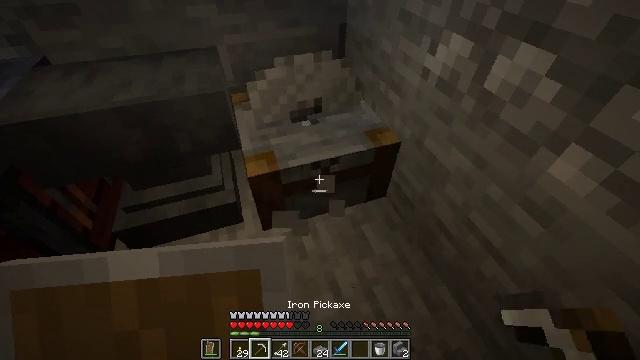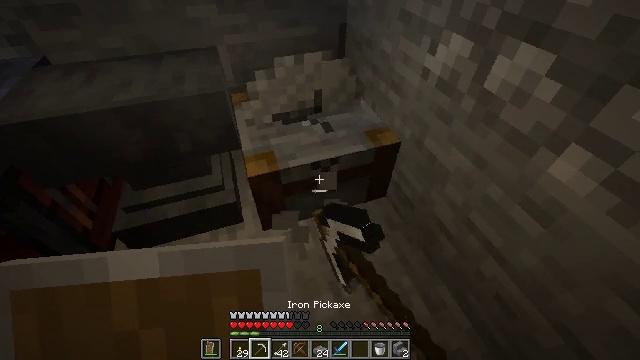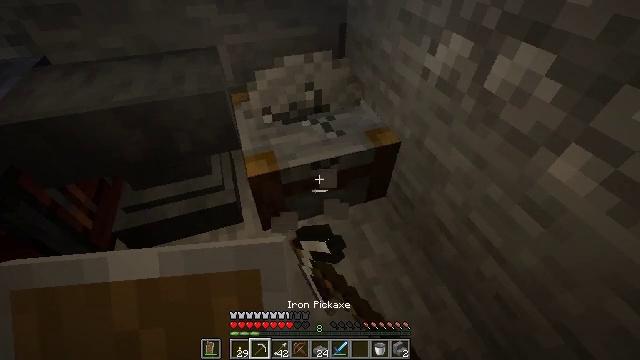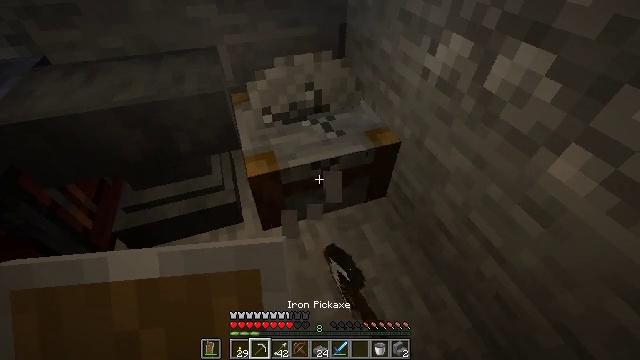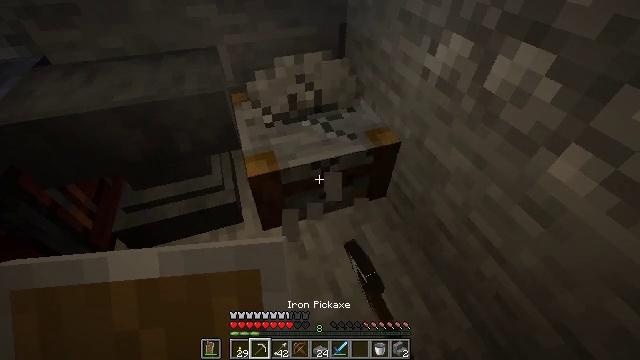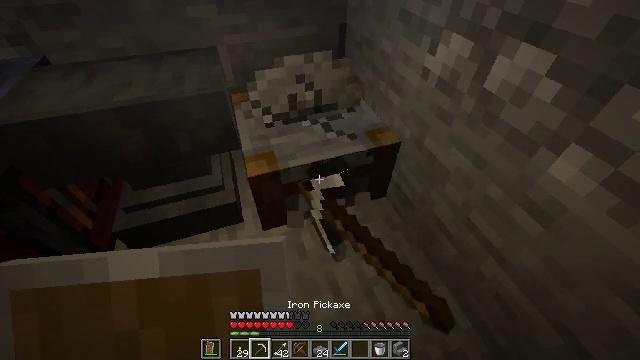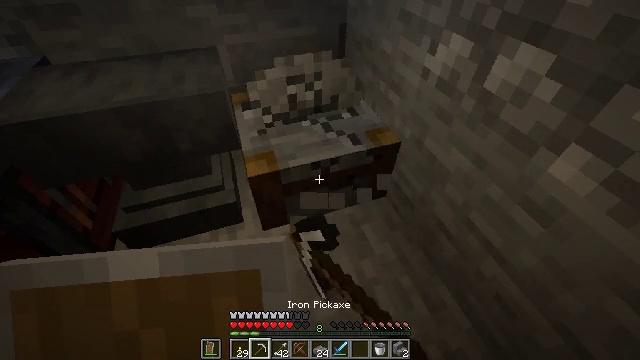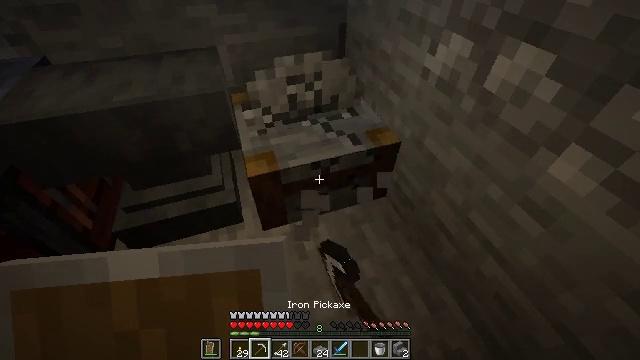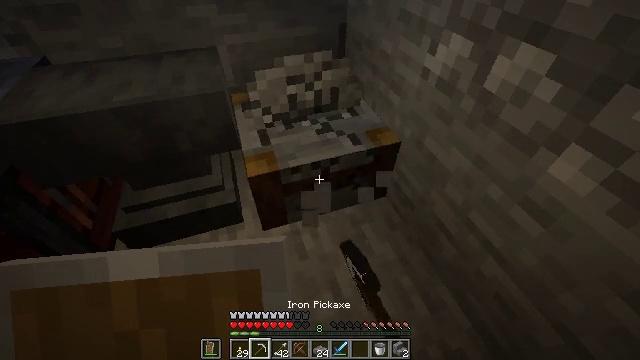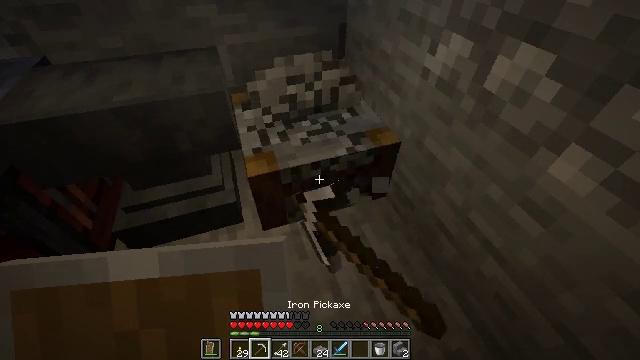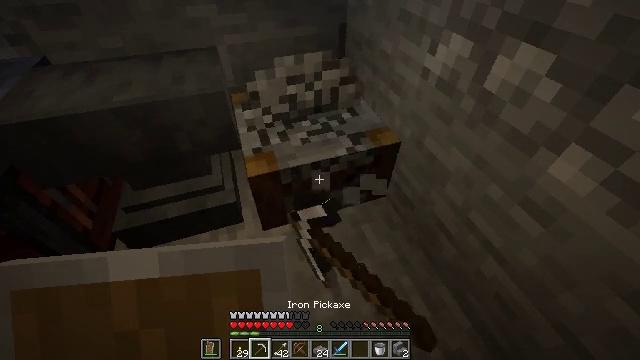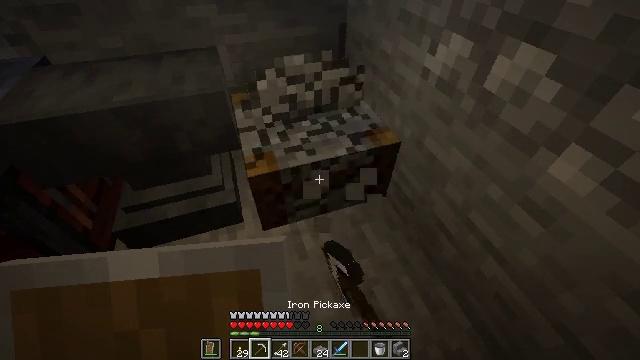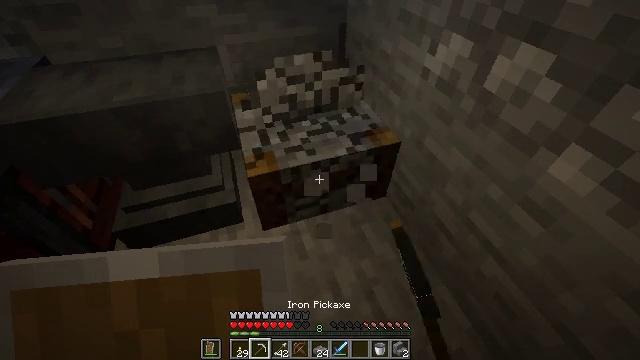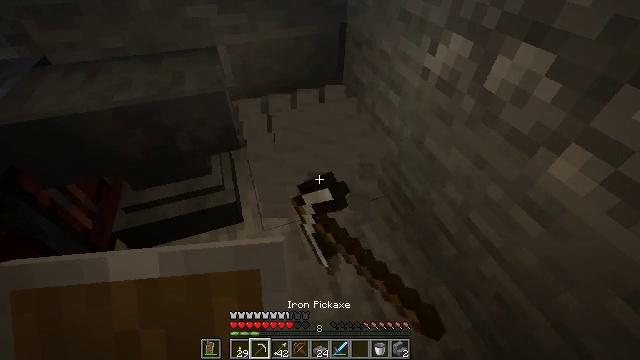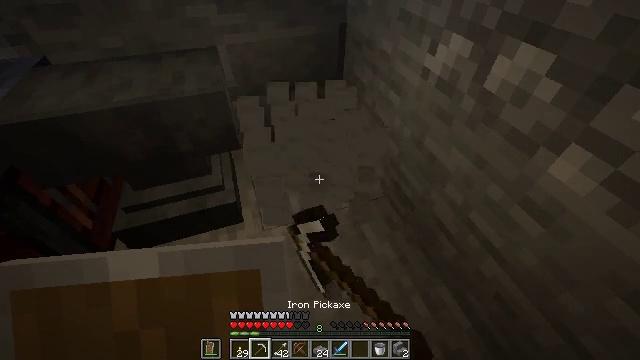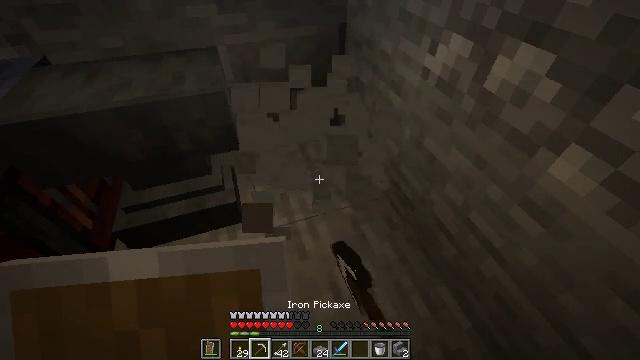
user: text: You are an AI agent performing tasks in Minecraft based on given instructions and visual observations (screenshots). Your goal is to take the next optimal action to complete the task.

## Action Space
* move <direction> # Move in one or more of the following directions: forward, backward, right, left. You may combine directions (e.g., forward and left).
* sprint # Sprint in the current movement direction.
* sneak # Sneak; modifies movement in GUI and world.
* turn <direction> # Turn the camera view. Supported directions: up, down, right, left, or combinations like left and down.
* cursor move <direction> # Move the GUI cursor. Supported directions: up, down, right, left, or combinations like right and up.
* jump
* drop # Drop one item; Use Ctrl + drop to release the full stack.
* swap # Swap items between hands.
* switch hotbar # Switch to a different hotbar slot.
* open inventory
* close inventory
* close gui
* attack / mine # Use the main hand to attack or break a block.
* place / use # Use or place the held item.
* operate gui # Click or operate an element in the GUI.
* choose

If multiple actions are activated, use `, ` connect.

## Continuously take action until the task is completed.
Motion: motion action
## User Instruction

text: Attack the stonecutter to pick it up.
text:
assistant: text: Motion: attack / mine
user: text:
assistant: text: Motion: attack / mine
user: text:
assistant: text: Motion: attack / mine
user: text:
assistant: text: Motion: attack / mine
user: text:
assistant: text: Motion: attack / mine
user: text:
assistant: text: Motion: attack / mine
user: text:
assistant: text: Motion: attack / mine
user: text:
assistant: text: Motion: attack / mine
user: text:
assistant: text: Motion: attack / mine
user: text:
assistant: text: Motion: attack / mine
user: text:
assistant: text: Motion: attack / mine
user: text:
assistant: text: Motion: attack / mine
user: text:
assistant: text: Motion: attack / mine
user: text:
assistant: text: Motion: attack / mine
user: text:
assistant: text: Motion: attack / mine
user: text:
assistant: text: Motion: move forward, attack / mine
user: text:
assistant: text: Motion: move forward, attack / mine
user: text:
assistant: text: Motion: attack / mine